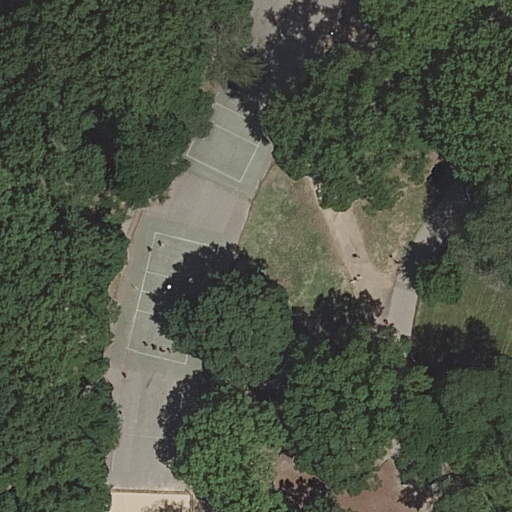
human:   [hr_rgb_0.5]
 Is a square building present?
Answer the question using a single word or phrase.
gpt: no

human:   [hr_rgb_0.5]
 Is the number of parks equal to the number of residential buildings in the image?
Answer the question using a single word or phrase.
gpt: no

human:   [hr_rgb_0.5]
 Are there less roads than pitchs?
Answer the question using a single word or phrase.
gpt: no

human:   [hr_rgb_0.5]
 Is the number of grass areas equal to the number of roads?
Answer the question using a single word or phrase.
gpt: no

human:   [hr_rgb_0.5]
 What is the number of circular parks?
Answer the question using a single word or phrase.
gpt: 0

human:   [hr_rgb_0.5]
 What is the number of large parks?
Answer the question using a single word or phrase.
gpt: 1

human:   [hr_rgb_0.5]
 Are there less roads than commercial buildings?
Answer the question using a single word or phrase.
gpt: no

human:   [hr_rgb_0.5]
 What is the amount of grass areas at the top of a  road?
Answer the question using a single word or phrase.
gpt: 0

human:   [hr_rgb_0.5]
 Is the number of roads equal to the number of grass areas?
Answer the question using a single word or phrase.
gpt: no

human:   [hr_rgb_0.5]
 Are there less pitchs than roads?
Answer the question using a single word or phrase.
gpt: yes

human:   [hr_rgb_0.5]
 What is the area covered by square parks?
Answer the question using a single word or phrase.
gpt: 0m2

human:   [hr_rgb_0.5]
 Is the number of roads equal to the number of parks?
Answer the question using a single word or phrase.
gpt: no

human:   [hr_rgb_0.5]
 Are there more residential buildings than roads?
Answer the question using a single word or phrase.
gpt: no

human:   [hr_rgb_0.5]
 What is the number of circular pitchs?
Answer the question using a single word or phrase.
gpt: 0

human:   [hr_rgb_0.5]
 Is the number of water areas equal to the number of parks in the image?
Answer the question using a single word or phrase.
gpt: no

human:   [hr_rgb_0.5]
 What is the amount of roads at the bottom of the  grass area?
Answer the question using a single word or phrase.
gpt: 1

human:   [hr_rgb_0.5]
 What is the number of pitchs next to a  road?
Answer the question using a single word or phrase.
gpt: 1

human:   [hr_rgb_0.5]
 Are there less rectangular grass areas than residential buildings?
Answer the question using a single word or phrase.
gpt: no

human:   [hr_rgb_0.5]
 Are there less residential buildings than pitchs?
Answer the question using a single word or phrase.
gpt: yes

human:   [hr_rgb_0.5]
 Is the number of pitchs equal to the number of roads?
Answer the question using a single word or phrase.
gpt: no

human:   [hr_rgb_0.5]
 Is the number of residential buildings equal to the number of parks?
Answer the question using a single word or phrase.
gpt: no

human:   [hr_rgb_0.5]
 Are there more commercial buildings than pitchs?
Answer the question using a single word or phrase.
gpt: no

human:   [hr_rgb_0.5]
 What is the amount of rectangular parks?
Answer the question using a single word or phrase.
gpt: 1

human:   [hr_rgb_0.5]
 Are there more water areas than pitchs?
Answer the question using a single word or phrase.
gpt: no

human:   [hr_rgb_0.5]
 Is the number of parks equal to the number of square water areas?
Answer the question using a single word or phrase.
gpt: no

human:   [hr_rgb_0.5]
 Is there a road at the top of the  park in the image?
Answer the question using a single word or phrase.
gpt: no

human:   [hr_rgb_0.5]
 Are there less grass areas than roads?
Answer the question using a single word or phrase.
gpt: yes

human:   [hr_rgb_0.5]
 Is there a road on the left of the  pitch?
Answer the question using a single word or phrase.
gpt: no

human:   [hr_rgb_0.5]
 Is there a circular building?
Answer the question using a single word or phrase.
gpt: no

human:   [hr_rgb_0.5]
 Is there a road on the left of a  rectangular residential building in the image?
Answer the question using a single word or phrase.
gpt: no

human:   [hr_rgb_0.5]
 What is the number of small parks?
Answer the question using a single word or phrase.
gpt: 0

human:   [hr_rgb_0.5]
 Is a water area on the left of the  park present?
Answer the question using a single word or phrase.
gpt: no

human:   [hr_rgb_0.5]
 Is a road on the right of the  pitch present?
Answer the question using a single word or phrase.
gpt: yes

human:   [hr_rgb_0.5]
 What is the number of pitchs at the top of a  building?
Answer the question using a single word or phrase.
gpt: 0

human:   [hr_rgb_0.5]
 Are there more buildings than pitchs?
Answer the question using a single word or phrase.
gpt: no

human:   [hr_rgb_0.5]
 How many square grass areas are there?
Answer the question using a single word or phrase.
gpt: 0